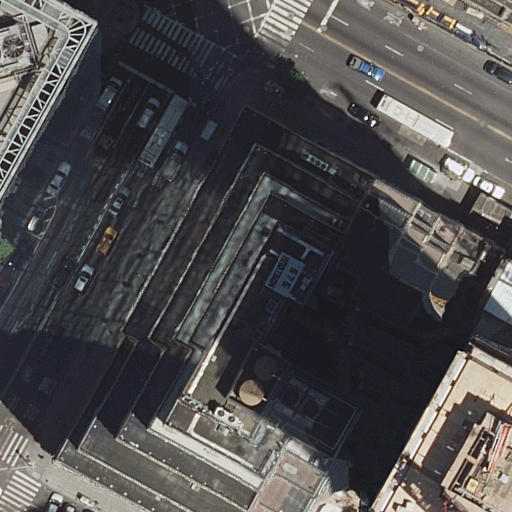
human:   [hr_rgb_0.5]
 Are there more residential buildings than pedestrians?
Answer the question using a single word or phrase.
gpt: yes

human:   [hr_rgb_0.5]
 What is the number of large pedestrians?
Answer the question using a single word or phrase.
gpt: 1

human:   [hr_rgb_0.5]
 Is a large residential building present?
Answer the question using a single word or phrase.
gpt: yes

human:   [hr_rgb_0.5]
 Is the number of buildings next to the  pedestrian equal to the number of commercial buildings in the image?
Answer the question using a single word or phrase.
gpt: no

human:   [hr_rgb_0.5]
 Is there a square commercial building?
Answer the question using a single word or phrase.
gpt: no

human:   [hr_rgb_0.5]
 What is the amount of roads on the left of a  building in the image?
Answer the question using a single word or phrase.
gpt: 4

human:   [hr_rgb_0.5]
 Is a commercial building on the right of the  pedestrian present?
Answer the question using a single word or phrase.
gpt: no

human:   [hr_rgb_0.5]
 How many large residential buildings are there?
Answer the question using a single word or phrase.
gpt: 1

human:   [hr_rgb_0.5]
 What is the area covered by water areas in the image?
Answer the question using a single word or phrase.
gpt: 0m2

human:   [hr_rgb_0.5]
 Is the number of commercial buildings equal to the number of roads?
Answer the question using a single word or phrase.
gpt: no

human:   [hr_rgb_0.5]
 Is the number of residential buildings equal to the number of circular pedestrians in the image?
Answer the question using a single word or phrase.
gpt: no

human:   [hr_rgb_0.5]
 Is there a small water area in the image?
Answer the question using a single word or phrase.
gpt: no

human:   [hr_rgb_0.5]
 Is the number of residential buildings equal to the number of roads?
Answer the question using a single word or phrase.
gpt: no

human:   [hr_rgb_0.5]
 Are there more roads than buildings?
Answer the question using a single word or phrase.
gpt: no

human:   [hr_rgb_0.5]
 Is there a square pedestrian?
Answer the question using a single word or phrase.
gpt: no

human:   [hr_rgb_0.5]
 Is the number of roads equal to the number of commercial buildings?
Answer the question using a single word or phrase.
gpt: no

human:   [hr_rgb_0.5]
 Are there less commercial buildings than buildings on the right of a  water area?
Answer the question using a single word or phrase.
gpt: no

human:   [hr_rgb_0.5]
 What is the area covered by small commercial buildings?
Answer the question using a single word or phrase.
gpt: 0m2

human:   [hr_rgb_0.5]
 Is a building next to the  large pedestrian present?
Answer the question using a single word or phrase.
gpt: yes

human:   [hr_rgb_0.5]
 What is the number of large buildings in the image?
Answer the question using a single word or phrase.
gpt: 3

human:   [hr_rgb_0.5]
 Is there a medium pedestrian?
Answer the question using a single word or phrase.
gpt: no

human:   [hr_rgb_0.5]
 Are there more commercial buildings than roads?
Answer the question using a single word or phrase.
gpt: no

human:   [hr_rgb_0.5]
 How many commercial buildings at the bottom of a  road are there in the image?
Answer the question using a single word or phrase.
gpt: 0

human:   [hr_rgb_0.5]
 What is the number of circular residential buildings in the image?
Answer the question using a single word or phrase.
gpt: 0

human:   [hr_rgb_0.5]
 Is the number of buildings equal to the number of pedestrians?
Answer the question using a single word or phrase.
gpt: no

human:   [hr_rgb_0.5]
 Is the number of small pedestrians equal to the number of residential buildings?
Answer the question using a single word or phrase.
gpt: no

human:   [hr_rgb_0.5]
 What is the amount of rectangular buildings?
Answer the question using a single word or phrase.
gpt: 3

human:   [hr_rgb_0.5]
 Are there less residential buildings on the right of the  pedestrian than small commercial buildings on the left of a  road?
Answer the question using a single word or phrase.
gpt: no

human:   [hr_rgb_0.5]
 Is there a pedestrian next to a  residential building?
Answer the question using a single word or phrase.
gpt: yes

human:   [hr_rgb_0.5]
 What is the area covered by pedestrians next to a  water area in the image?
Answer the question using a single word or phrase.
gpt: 0m2

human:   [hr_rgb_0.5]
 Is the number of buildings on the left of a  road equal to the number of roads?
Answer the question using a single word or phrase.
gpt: no

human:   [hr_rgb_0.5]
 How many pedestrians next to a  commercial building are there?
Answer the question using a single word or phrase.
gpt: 1

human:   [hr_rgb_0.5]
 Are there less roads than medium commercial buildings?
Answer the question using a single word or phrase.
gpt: no

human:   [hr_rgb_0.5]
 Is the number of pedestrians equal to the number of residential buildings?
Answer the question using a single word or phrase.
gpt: no

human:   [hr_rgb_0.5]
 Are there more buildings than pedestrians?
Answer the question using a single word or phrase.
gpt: yes

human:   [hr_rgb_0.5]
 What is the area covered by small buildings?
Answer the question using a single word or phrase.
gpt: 0m2